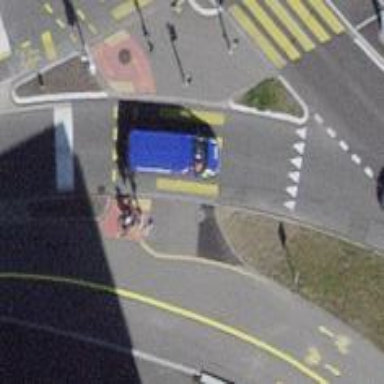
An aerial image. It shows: Crossing with traffic signals.